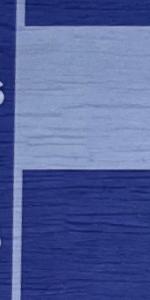
Label: Empty